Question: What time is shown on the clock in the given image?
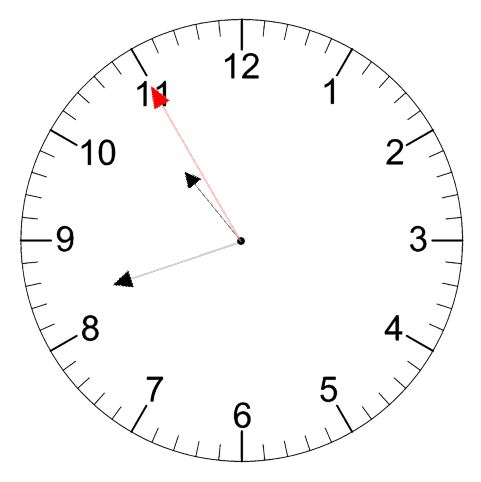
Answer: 10:41:55